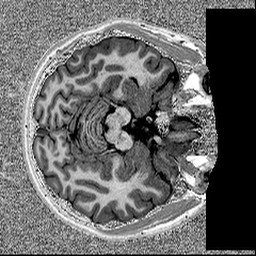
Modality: MP2RAGE
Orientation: axial
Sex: male